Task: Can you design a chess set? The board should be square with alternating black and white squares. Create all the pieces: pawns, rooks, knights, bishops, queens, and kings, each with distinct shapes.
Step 1190:
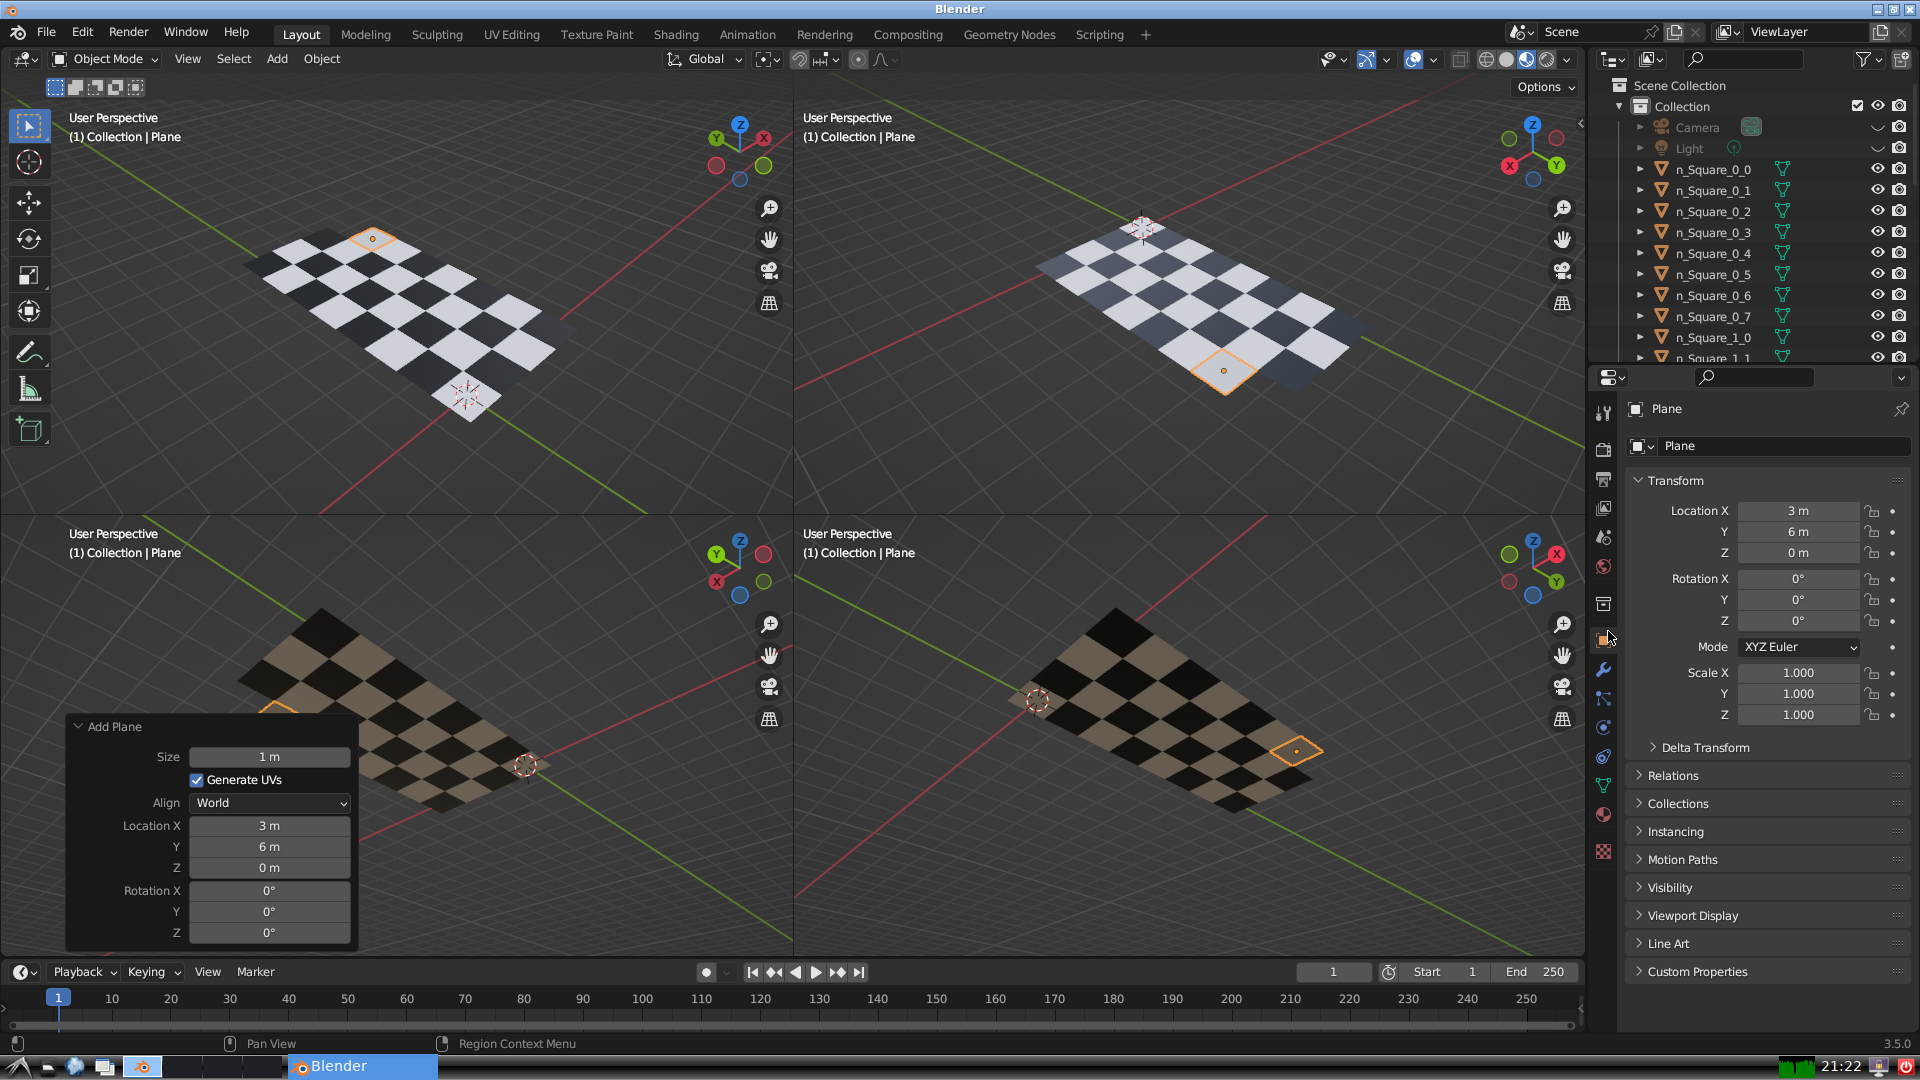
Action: {"mouse_move": [1732, 445]}